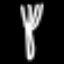
Label: fork